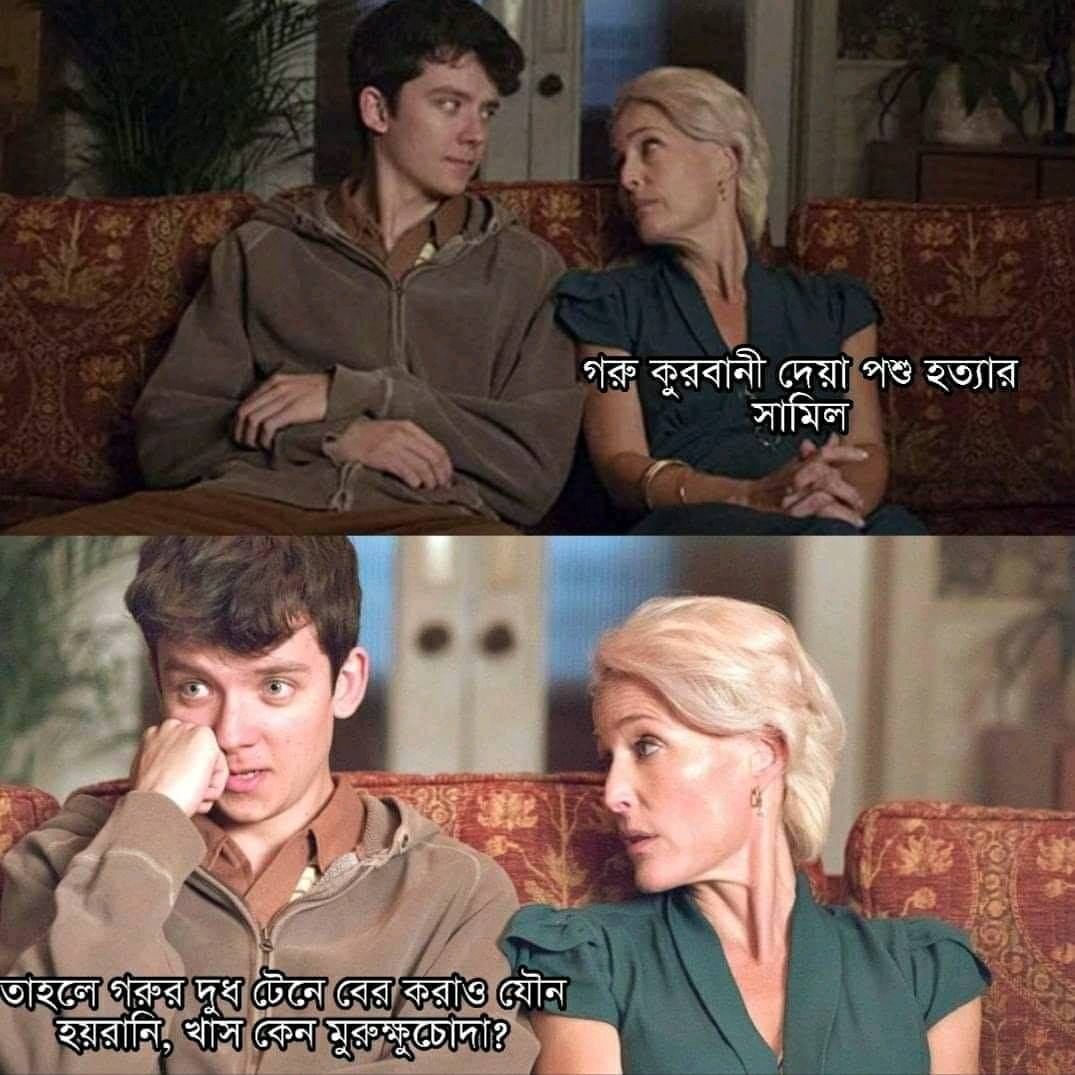
Caption: গরু কুরবানী দেয়া পশু হত্যার সামিল    তাহলে গরুর দুধ টেনে বের করাও যৌন হয়রানি, খাস কেন মুরুক্ষুচোদ ?
Label: hate